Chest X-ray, PA view. Patient: 35 years old, sex M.
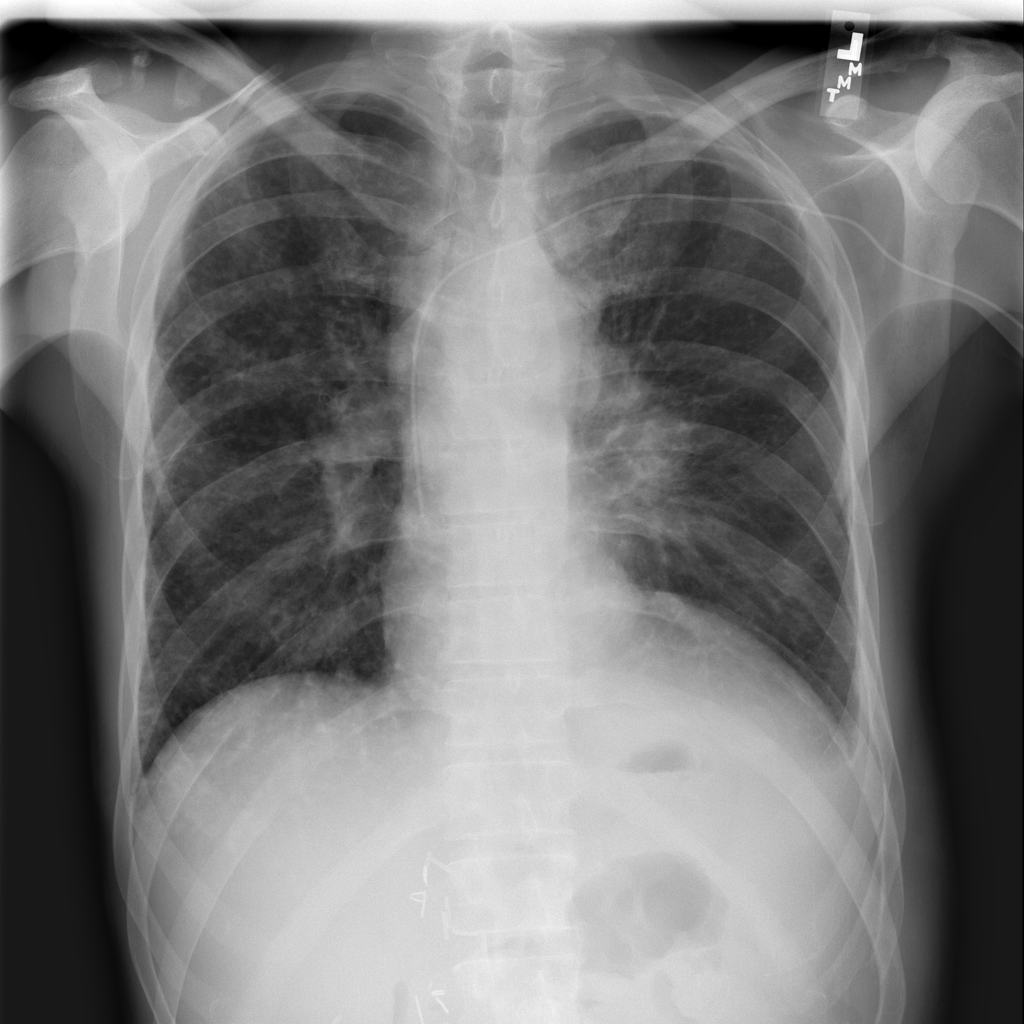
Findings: Effusion, Infiltration, Mass, Nodule